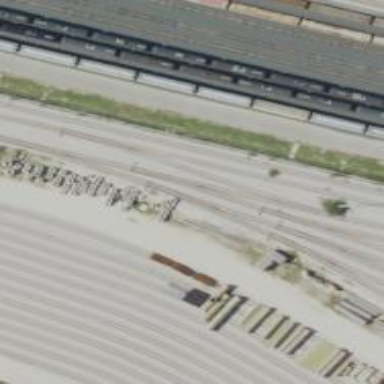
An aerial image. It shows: Railway spur service.